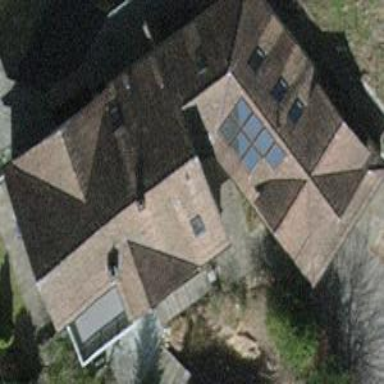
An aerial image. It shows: Detached building with tile roof.